Question: Maybe my title is very vague. since I dont know how what im looking for is called.
So here is my problem.
since my navigator on my website is create with two table. like the following.
'''
MainCategory
-id
-name
Category
-id
-name
-maincategory
-sub
'''
Of course the complexity of those two table is more than that but this is the esential for my problem.
So. im trying to create a new nav that could load faster ( hopefully I can get the content of the nav with only one one mysql call )
every category has an maincategory field that is the id that point to the corect MainCategory, Sometime a category is a subCategory of an category.
So im trying to have a row for every category every if it a sub or a simple category
this is my mysql query.
'''
SELECT category.id AS id, category.name AS catName, maincategory.name AS mainCatName, maincategory.id AS mainCatId, (
category.sub = category.id
) AS catSubName
FROM category
INNER JOIN maincategory ON ( category.maincategory = maincategory.id )
'''
But in the field catSubName i need the name of the category.id
With the query that i tryed to put togther I have this output

What I would like tho is the same output but that in the field catSubName to have the categoryname instead. Right now I only have 0 for all category.
Let say that the catName "'Cleaning Supplies'"(742) is a subCategory of "'Others'"(743)
then in the field "'catSubName'" of "'id'" 742 i would like to have the string "Other" of the catName 743
the conent of 'catSubName' should be category.name of the category.sub that is equal of the category.id that the category.name is in.. :S
I hope this is clearing up the confusing question a little. :S
Thanks for any input!
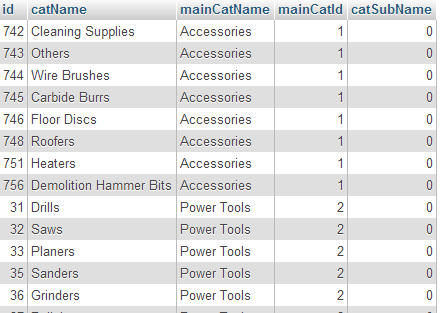
Answer: As your comment suggests category is a recursive hierarchy, where 'sub' refers to the 'id' of the sub category within the same table, you should use:
'''
SELECT c.id AS id,
c.name AS catName,
m.name AS mainCatName,
m.id AS mainCatId,
s.name AS catSubName
FROM category c
INNER JOIN maincategory m ON ( c.maincategory = m.id )
LEFT OUTER JOIN category s ON (c.sub = s.id)
'''
I used an outer join here - which delivers results even if the category has no sub category. But I am no sure how your database design is, hence this may need adaptation.